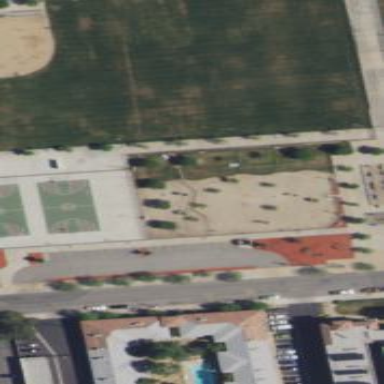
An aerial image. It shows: Dog park for leisure land.